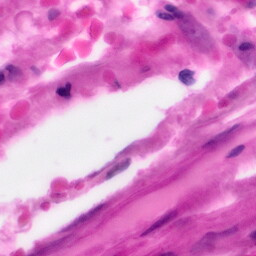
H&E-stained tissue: Pancreatic